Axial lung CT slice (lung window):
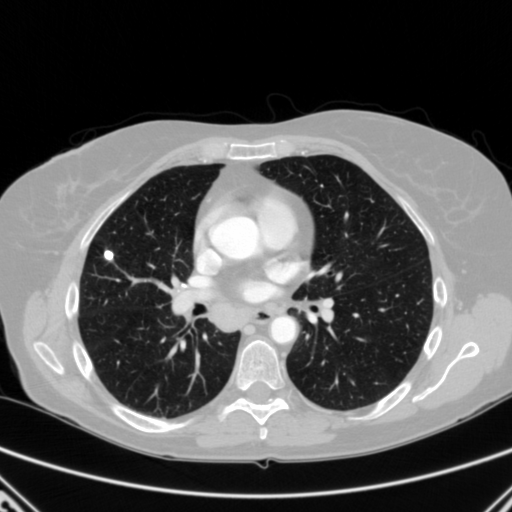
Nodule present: yes
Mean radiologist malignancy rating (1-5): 1